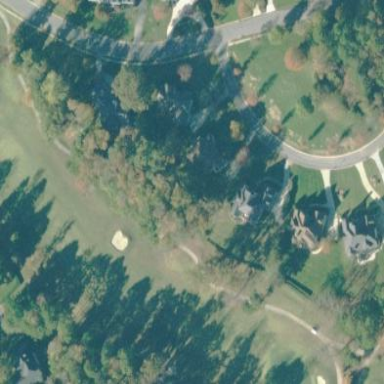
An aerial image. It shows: Grassy area designated as golf fairway.